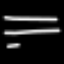
Label: line